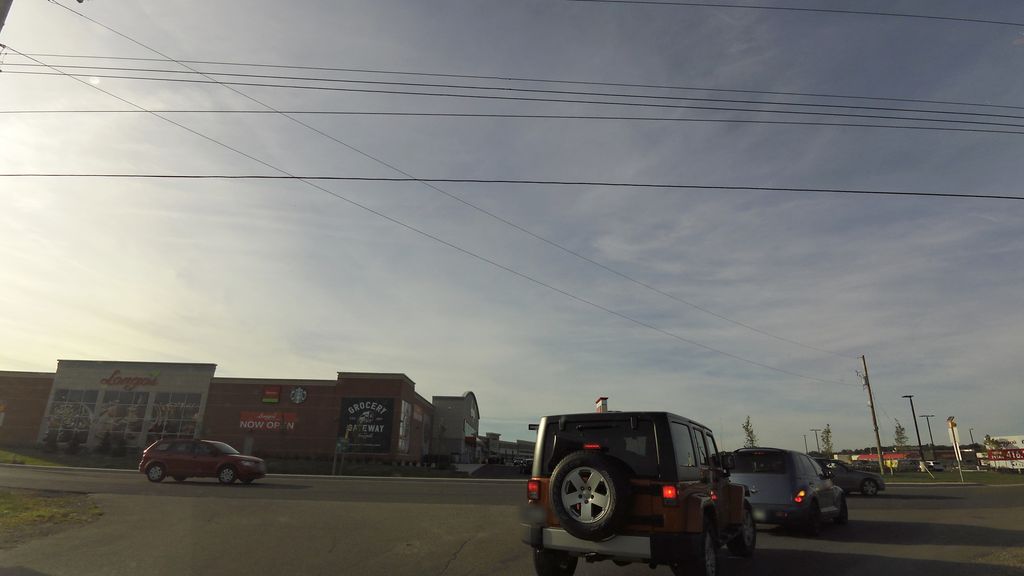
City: hamilton